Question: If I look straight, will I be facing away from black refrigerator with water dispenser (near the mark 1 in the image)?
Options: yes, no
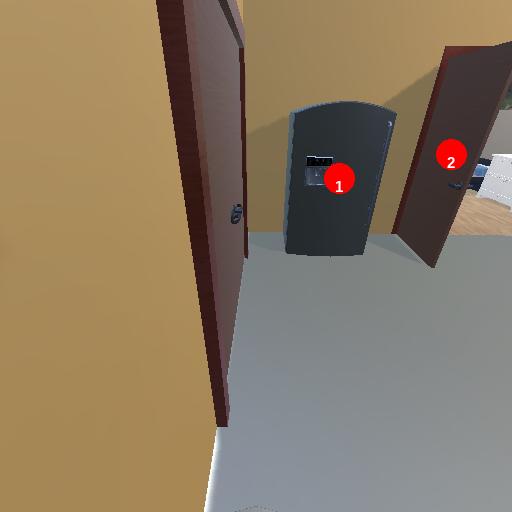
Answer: yes